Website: macys
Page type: delivery-shipping
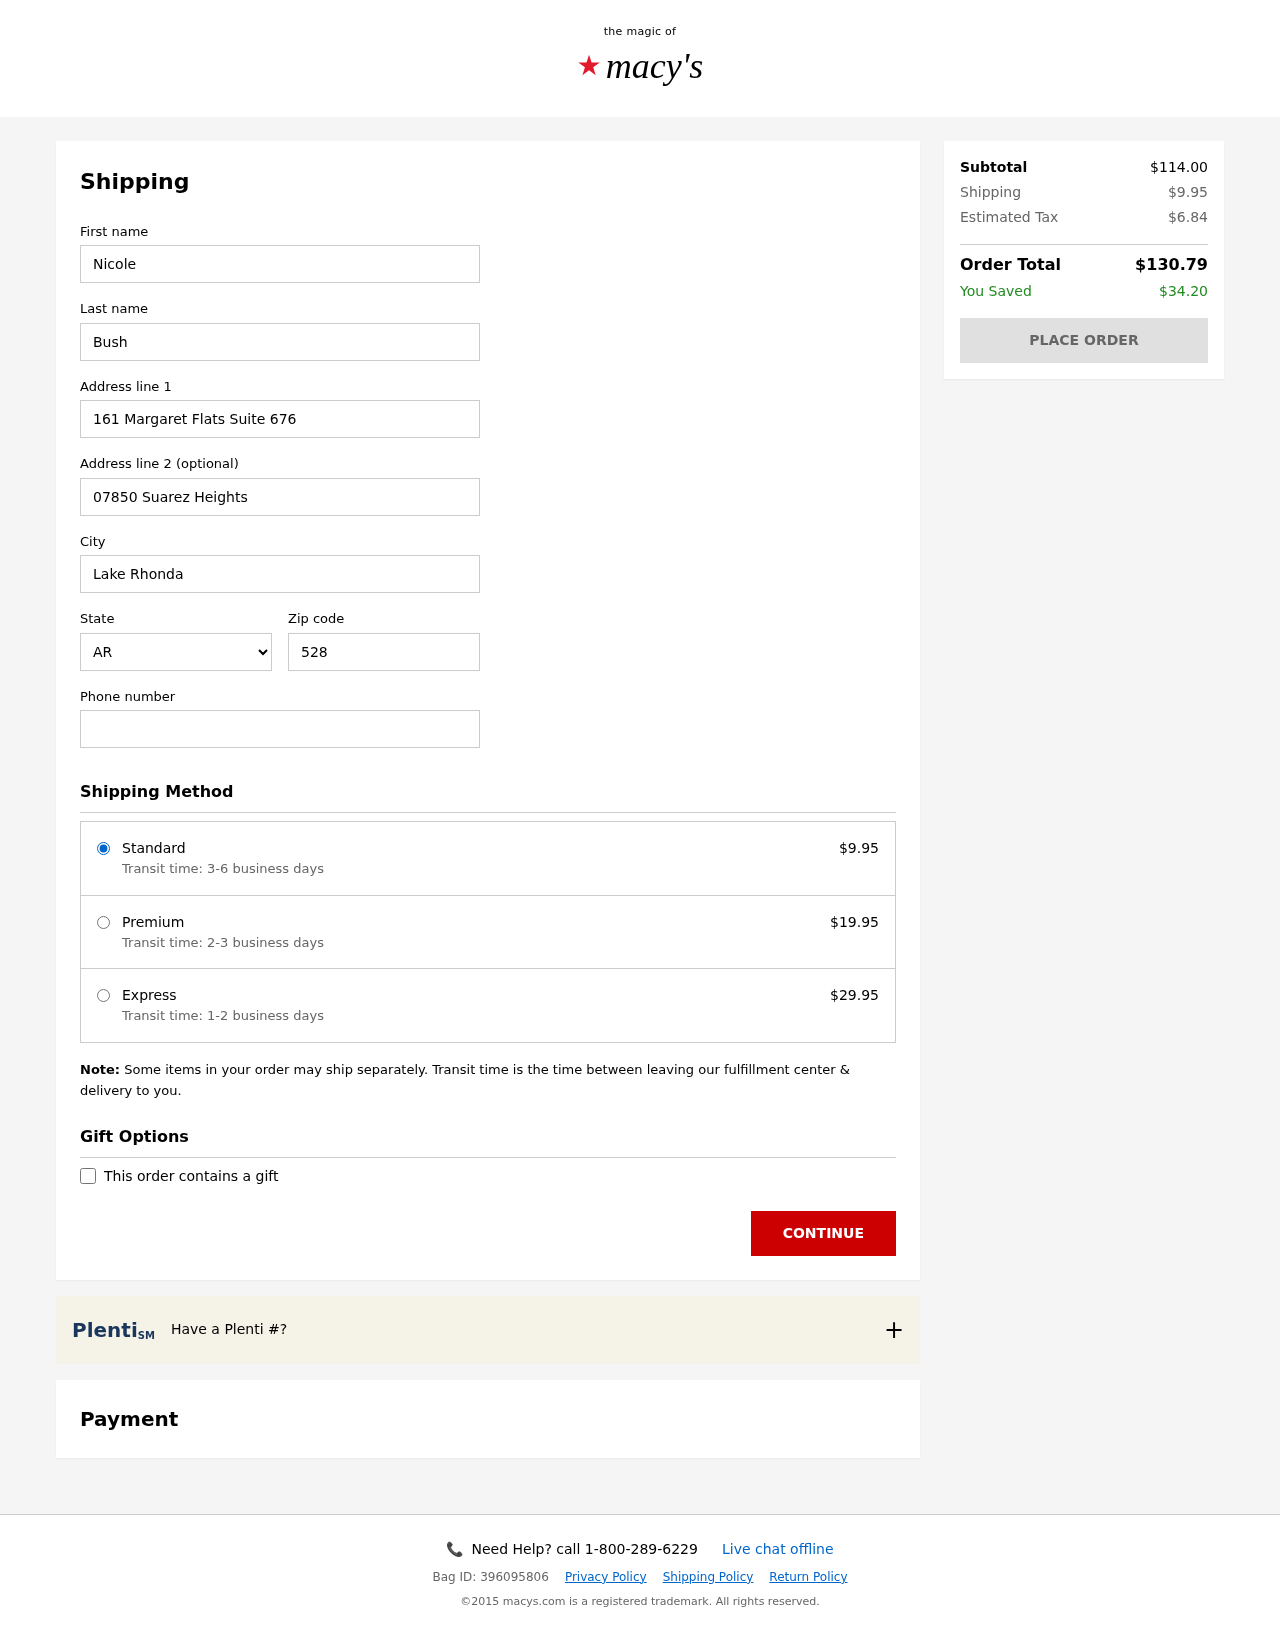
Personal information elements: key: PII_CITY
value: Lake Rhonda
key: PII_FIRSTNAME
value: Nicole
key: PII_LASTNAME
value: Bush
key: PII_PHONE
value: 5215182830
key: PII_POSTCODE
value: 52842
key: PII_STATE_ABBR
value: AR
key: PII_STREET
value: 161 Margaret Flats Suite 676
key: PII_STREET2
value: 07850 Suarez Heights
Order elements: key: ORDER_SHIPPING_COST
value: $9.95
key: ORDER_SHIPPING_PREMIUM
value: $19.95
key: ORDER_SHIPPING_EXPRESS
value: $29.95
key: ORDER_SUBTOTAL
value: $114.00
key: ORDER_TAX
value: $6.84
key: ORDER_TOTAL
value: $130.79
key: ORDER_SAVINGS
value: $34.20